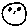
Label: smiley face